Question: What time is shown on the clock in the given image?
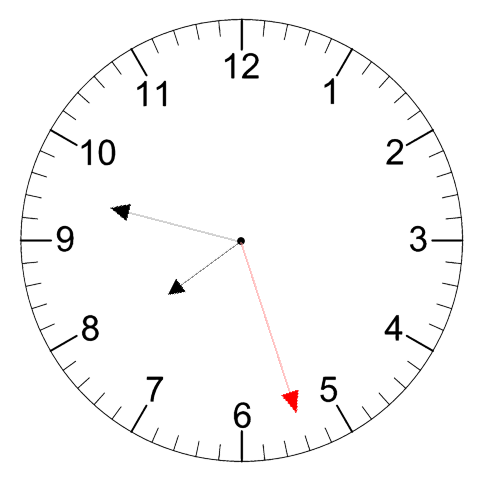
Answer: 07:47:27